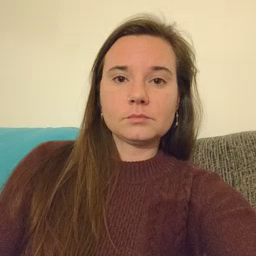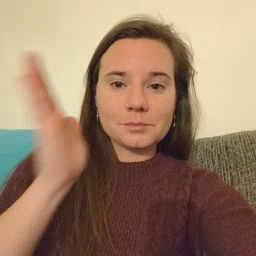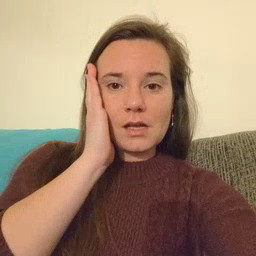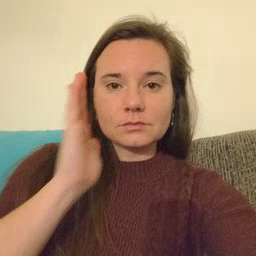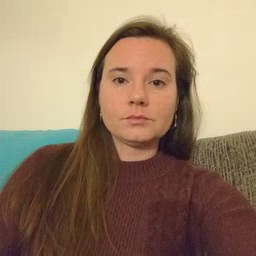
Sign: bed